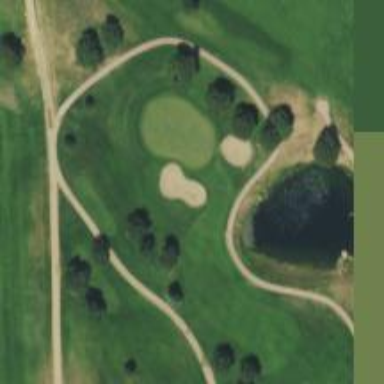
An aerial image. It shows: Golf hole.